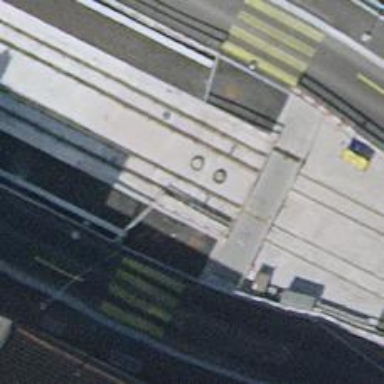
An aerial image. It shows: Tram crossing on the railway.